Question: I am trying to make a basic site with HTML & CSS, with a navigation bar, but I have a problem with it [below]:
'''
body
{
background-color: #666;
}
.font_title
{
font-family: "Segoe UI";
font-weight: bold;
font-size: 60px;
text-align: center;
}
#title
{
width: 800px;
}
#container
{
position: relative;
margin: auto;
width: 800px;
height: 995px;
background-color: #CCCCCC;
}
#navigation_holder
{
position: relative;
margin: auto;
width: 800px;
}
.navigation_button
{
font-family: "Segoe UI";
text-align: center;
font-size: 26px;
width: 200px;
height: 40px;
background-color: #09C;
}
.navigation_button:hover
{
background-color: #09F;
}
<div id="container"> <!-- The main container -->
<div class="font_title", id="title"> Our Site</div>
<div id="navigation_holder">
<div id="navigation_button_1", class="navigation_button"> Home </div>
<div id="navigation_button_2", class="navigation_button"> About </div>
<div id="navigation_button_3", class="navigation_button"> Services </div>
<div id="navigation_button_4", class="navigation_button"> Contact </div>
</div>
<!-- More DIVs in the container -->
</div>
'''
The problem is - all my navigation buttons are stacked up ontop of each other, not on a row. What am I doing wrong?

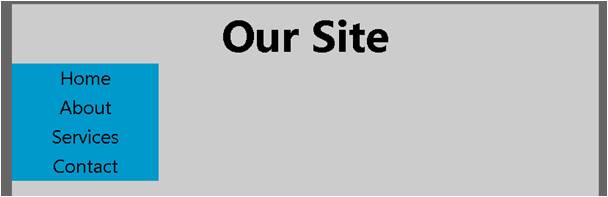
Answer: Instead of making them divs, use anchor tags inside lists. Here's the image and the complete working code for you:

'''
<html>
<head>
<style>
body
{
background-color: #666;
}
.font_title
{
font-family: "Segoe UI";
font-weight: bold;
font-size: 60px;
text-align: center;
}
#title
{
width: 800px;
}
#container
{
position: relative;
margin: auto;
width: 800px;
height: 995px;
background-color: #CCCCCC;
}
#navigation_holder
{
position: relative;
margin: auto;
width: 800px;
}
.navigation_button
{
font-family: "Segoe UI";
text-align: center;
font-size: 26px;
width: 200px;
height: 40px;
background-color: #09C;
}
.navigation_button:hover
{
background-color: #09F;
}
ul
{
list-style-type:none;
margin:0;
padding:0;
overflow:hidden;
}
li
{
float:left;
}
a:link,a:visited
{
display:block;
width:200px;
font-family: "Segoe UI";
text-align: center;
font-size: 26px;
width: 200px;
height: 40px;
background-color: #09C;
}
a:hover,a:active
{
background-color: #09F;
}
</style>
</head>
<body>
<div id="container"> <!-- The main container -->
<div class="font_title", id="title"> Our Site</div>
<div id="navigation_holder">
<ul>
<li id="navigation_button_1" > <a href="#"> Home </a></li>
<li id="navigation_button_2" > <a href="#"> About </a></li>
<li id="navigation_button_3" > <a href="#"> Services </a></li>
<li id="navigation_button_4" > <a href="#"> Contact </a></li>
</ul>
</div>
<!-- More DIVs in the container -->
</div>
</body>
</html>
'''